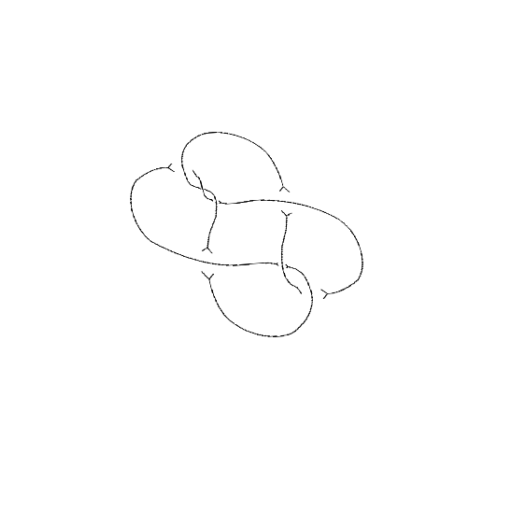
Crossing number: 7